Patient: sex M, age 60
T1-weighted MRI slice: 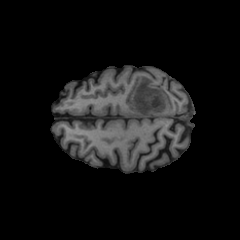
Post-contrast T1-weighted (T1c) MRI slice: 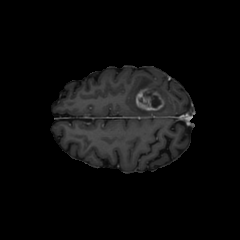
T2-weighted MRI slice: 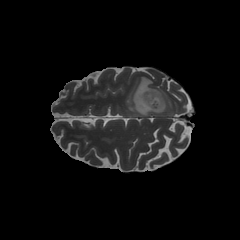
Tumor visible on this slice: yes
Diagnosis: Glioblastoma, IDH-wildtype
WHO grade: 4